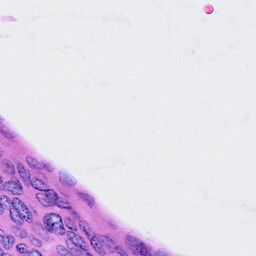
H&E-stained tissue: Cervix